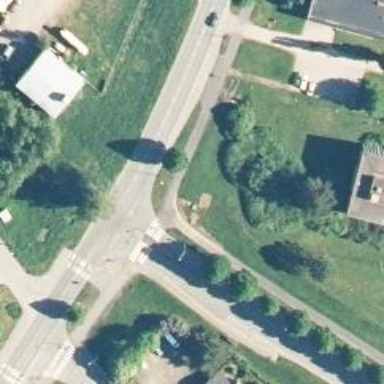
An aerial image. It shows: Asphalt cycleway.